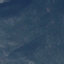
Land use / land cover: HerbaceousVegetation